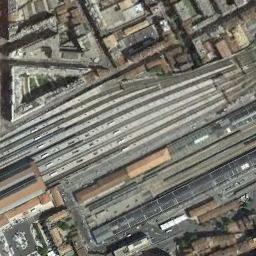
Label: railway_station